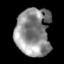
Tissue: lung
Cell type: Others
Senescence score: 0.1653
Nuclear area (px): 1632
Mean DAPI intensity: 140.236